Brain MRI, t2w sequence, axial 2D slice.
Patient: age 35, sex F, weight 95 kg, height 1.95 m
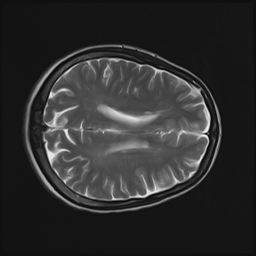